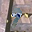
Label: 9